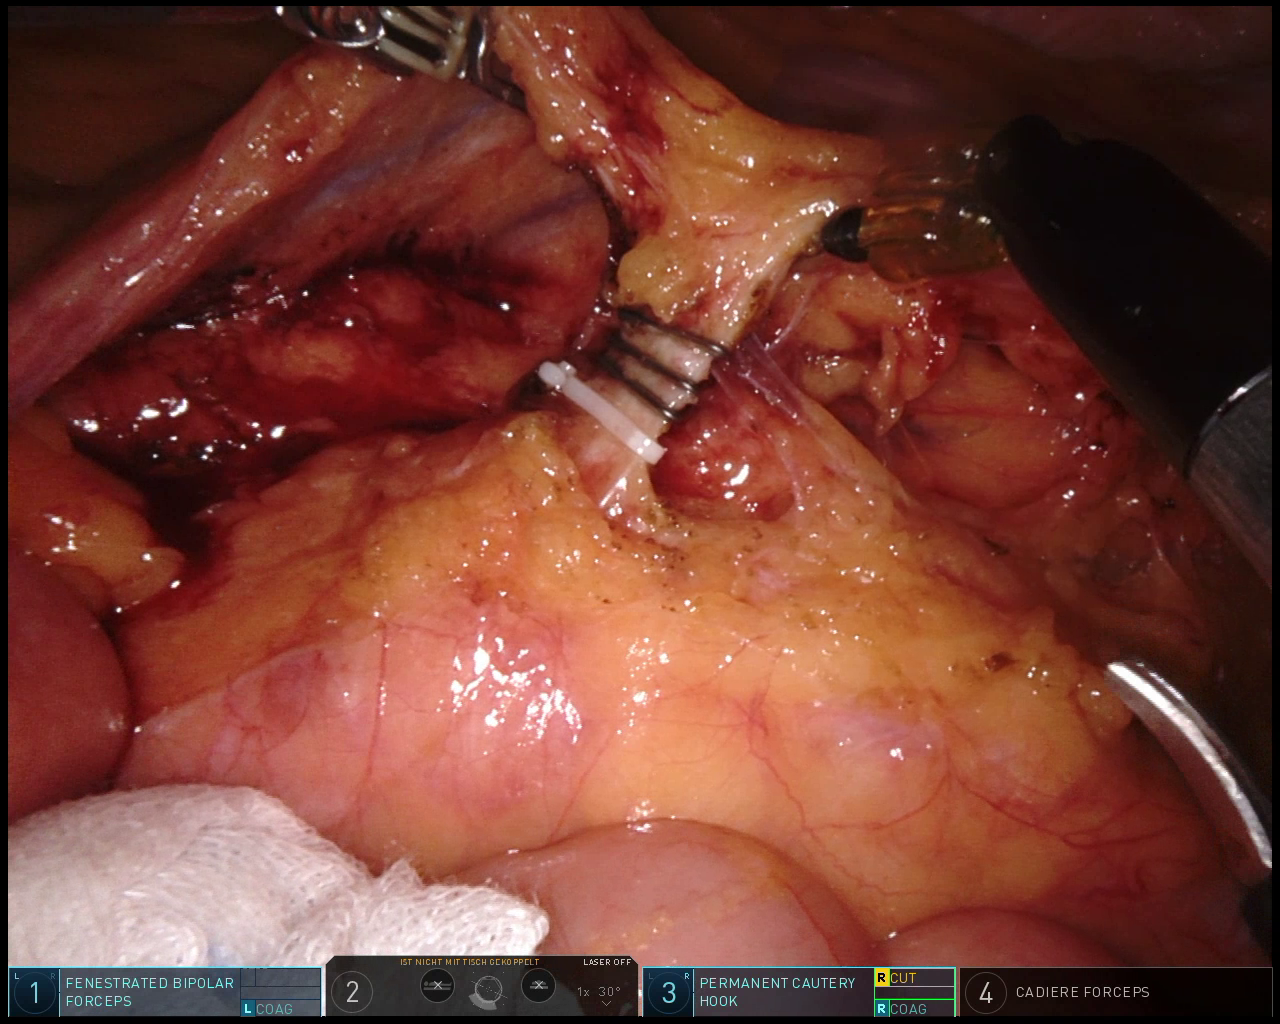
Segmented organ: intestinal_veins
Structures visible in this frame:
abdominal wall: no
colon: no
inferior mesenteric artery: yes
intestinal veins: yes
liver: no
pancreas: no
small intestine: yes
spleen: no
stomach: no
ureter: no
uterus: no
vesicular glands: no